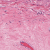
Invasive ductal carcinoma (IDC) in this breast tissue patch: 0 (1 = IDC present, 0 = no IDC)